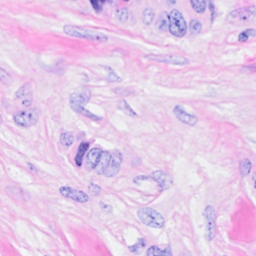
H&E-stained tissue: Breast